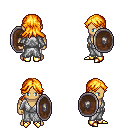
a pixel art fantasy rpg character, male body template, human, tanned skin, white robe, white pants, light blonde loose hair, gold boots, shield, four views (front, back, left, right), 2x2 character sprite sheet, small pixel art, hard edges, no anti-aliasing